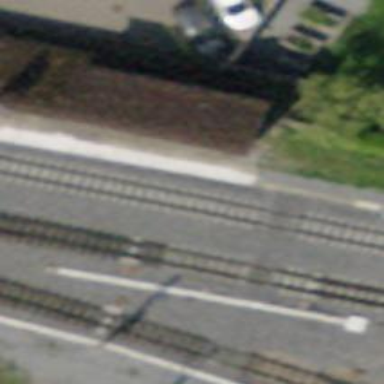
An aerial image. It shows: Narrow-gauge railway with single track. The railway is electrified with contact line.